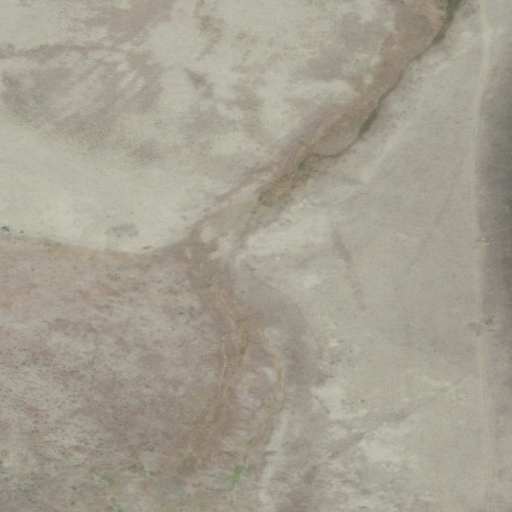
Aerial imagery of valley in Montana named Moran Coulee containing grassland and cultivated crops